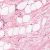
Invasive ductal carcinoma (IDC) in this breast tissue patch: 0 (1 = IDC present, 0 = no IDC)